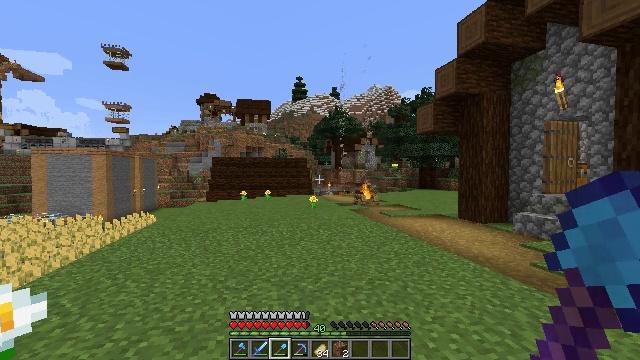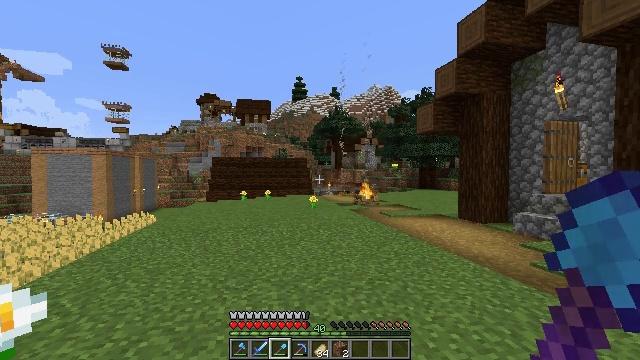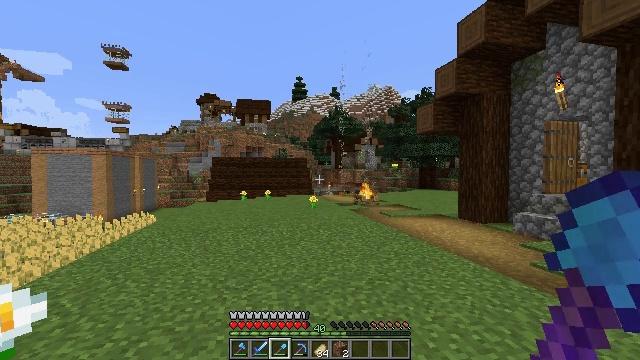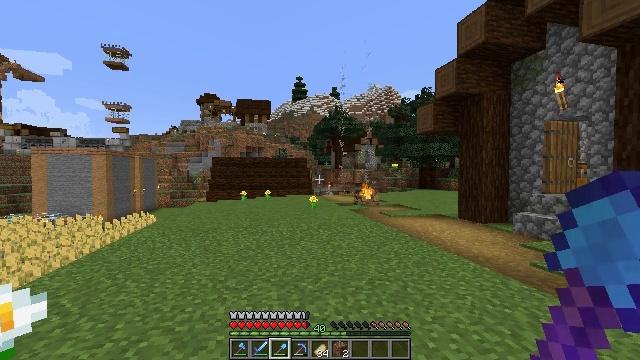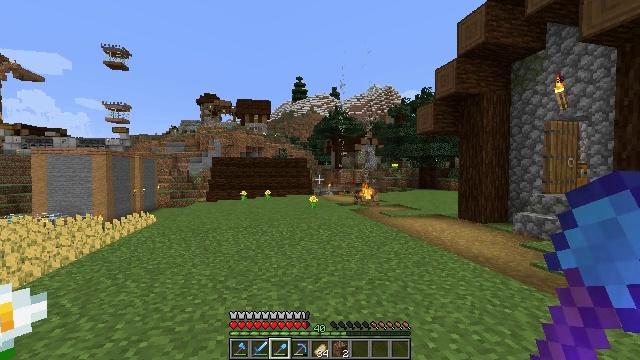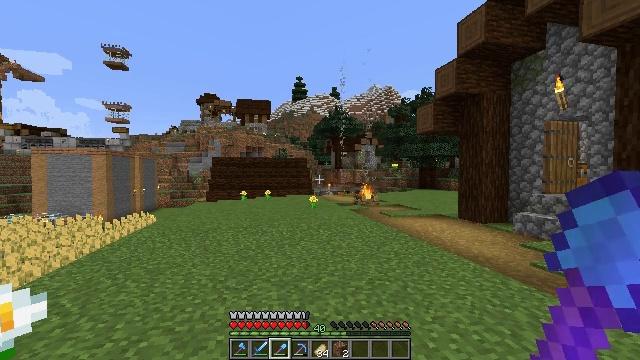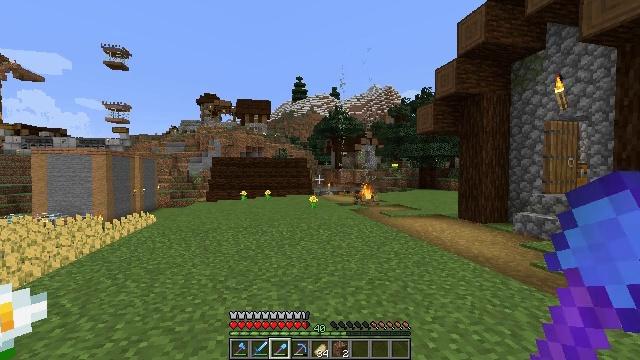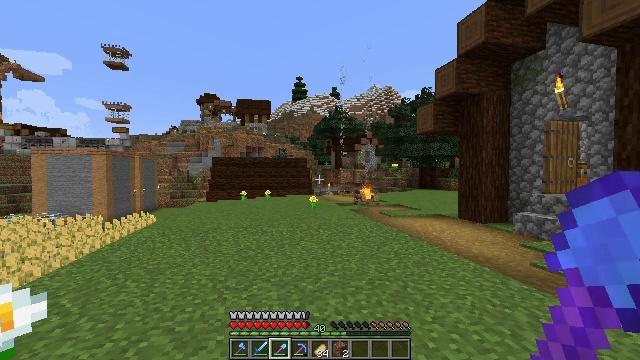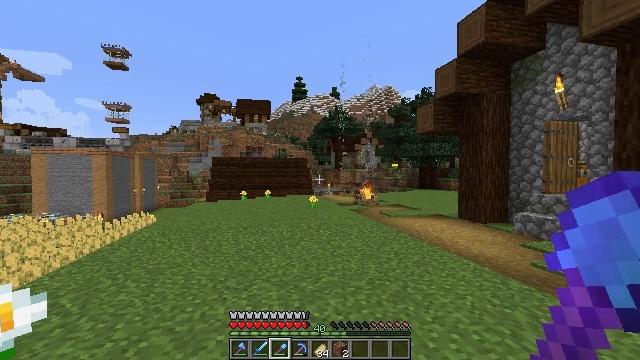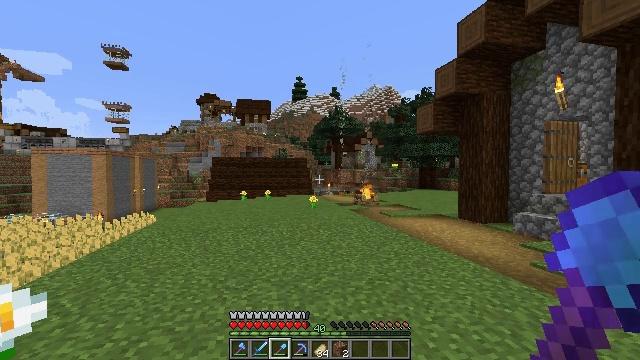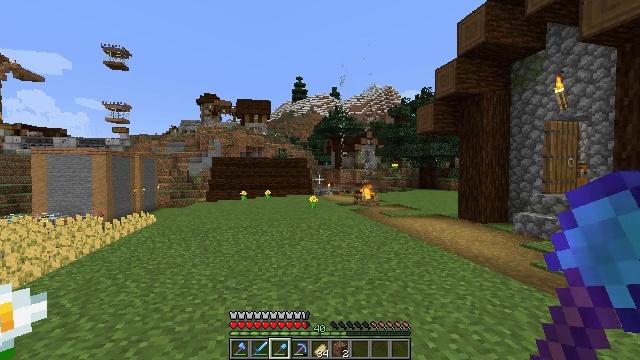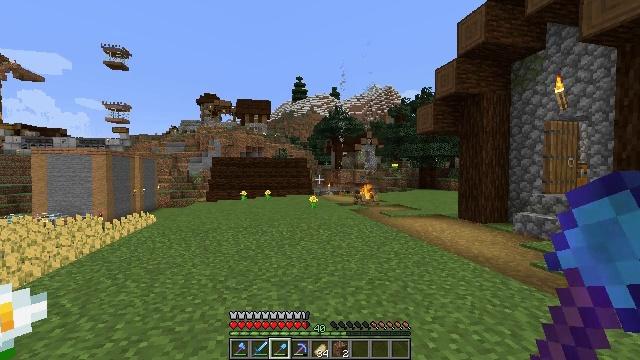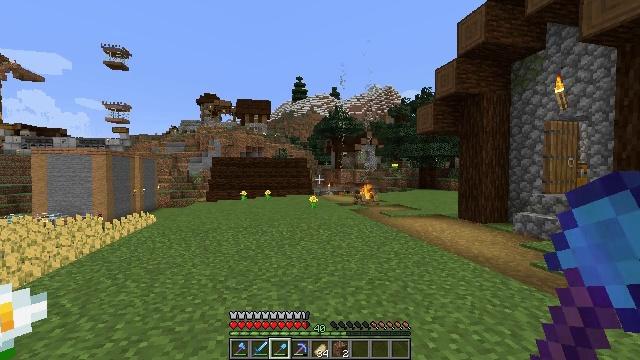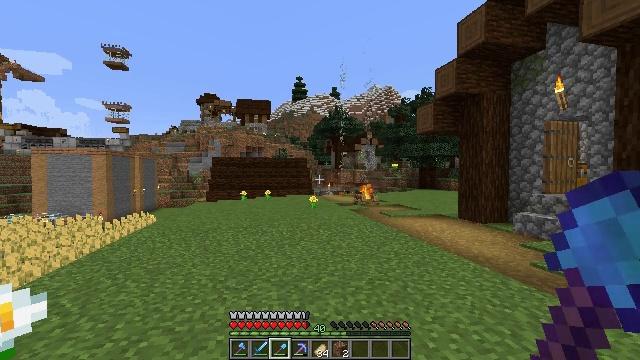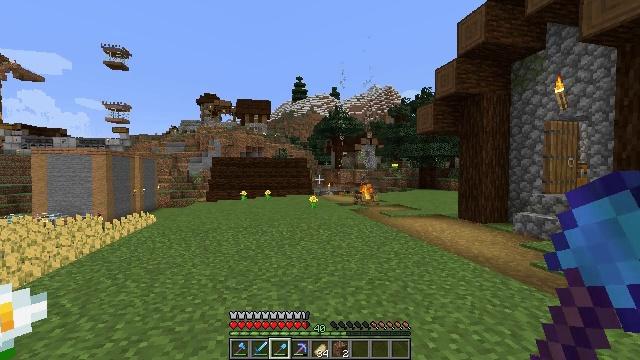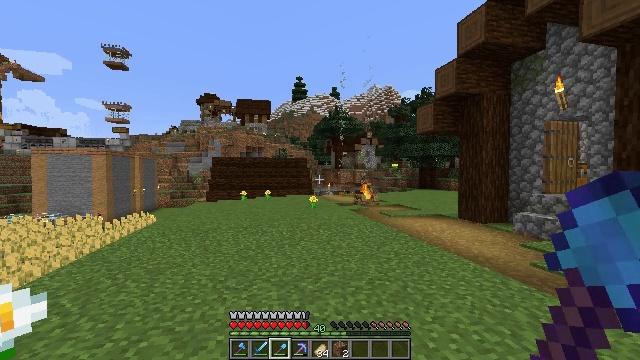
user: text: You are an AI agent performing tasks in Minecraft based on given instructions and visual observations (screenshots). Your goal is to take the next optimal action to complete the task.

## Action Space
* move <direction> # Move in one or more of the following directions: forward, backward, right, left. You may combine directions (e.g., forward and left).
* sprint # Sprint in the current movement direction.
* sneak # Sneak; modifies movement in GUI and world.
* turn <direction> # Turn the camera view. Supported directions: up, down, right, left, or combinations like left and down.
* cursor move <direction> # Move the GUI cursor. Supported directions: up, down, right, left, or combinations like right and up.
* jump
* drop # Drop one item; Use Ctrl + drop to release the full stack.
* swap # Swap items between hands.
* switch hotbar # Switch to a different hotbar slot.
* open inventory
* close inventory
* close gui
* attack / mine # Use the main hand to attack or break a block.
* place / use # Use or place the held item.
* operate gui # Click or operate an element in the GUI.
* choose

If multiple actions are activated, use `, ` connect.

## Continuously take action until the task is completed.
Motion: motion action
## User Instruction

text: Harvest wheat from the field.
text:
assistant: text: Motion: no_op
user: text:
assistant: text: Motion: no_op
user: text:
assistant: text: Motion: no_op
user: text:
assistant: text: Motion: no_op
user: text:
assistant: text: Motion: no_op
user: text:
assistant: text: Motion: no_op
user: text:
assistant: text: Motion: no_op
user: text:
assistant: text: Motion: no_op
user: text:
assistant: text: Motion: no_op
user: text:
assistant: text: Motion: no_op
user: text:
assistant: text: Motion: no_op
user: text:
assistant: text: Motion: no_op
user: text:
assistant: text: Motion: no_op
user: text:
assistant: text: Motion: no_op
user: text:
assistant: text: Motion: no_op
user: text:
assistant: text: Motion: no_op
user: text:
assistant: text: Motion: no_op
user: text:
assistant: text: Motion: no_op
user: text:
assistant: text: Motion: no_op
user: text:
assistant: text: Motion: no_op
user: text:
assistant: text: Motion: no_op
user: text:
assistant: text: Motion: no_op
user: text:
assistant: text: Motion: no_op
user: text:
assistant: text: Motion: no_op
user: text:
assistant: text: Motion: no_op
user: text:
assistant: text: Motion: no_op
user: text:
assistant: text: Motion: no_op
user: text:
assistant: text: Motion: no_op
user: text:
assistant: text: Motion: no_op
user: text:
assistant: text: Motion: no_op